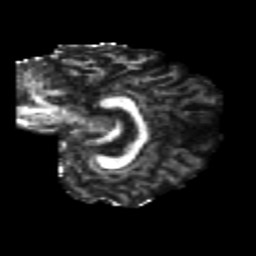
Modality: FA
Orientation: sagittal
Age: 26
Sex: female
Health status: healthy
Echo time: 0.074 s